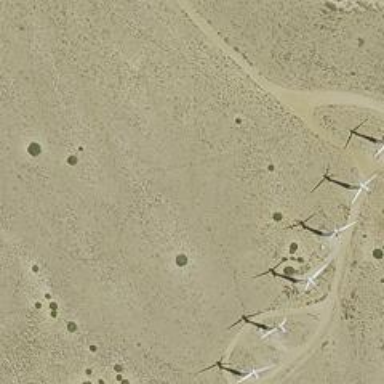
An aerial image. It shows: Wind generator with horizontal axis. The wind turbine is from Vestas.